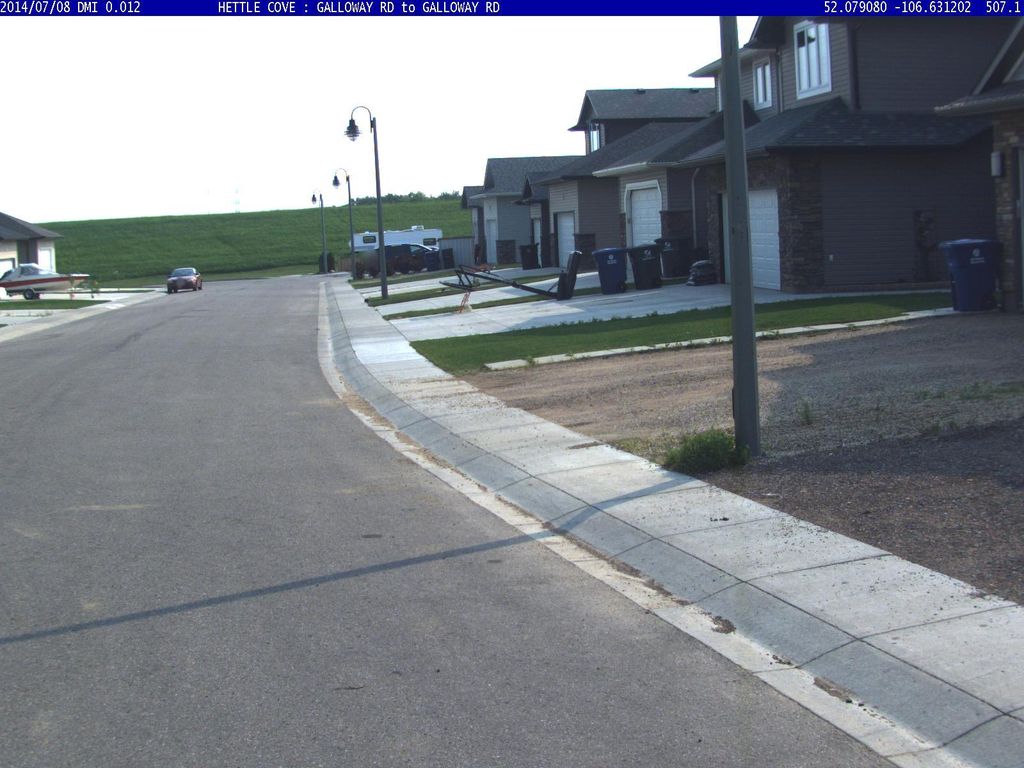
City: saskatoon